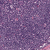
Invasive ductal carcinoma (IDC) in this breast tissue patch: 0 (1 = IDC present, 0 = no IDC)